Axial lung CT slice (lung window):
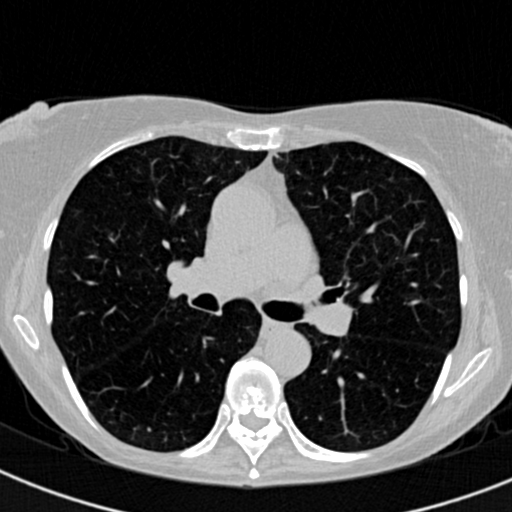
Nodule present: no